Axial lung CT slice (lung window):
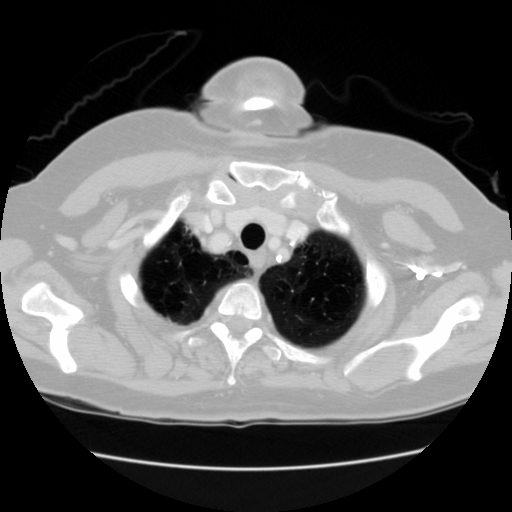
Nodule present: no